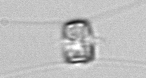
Label: Chaetoceros_similis